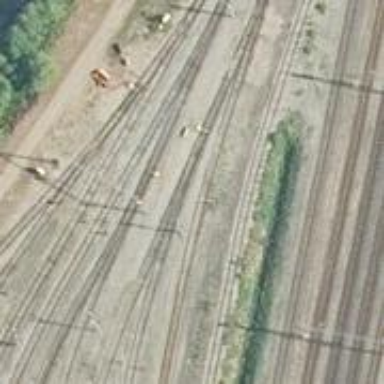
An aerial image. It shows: Railway signal.